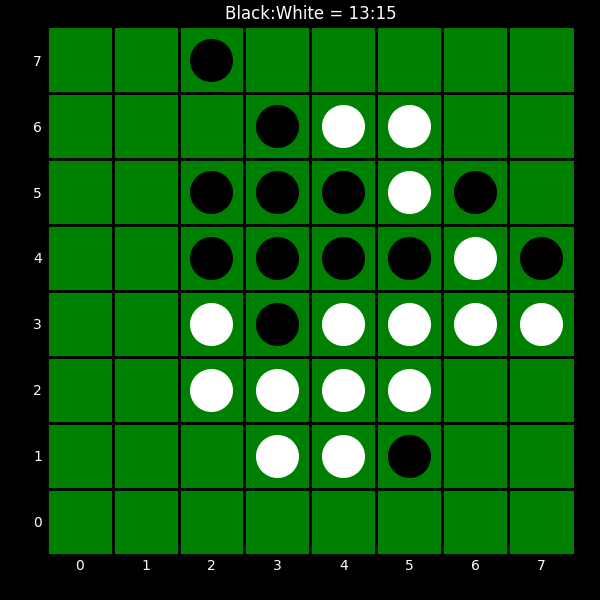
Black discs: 13
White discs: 15